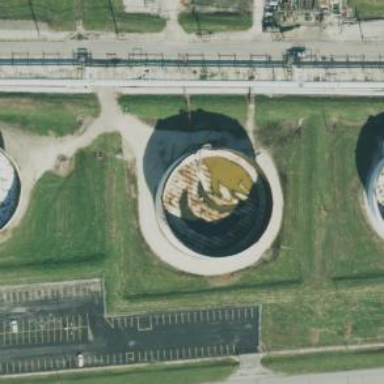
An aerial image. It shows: Storage tank building.